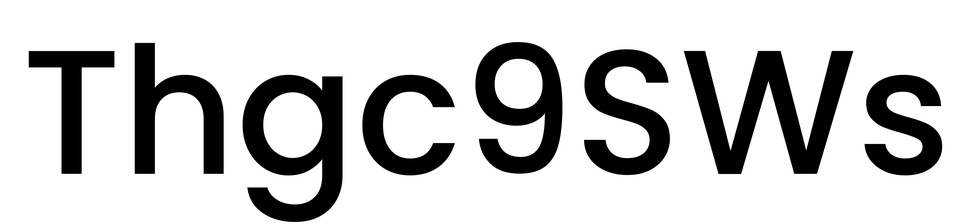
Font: Poppins-Medium